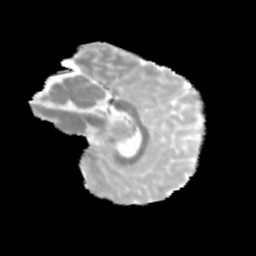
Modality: MD
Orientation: sagittal
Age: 12
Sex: male
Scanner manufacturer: siemens
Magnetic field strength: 3 T
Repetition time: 3.8 s
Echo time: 0.07 s